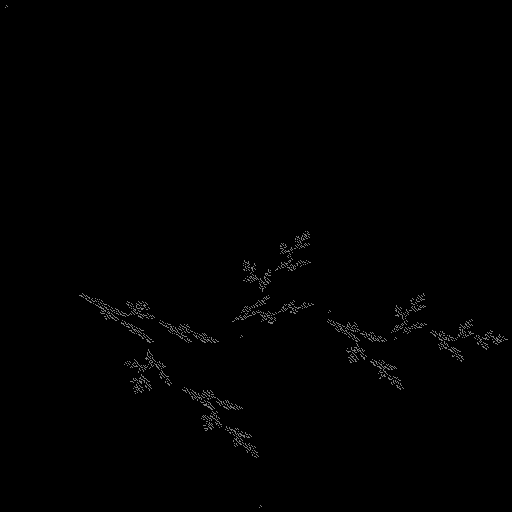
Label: bud